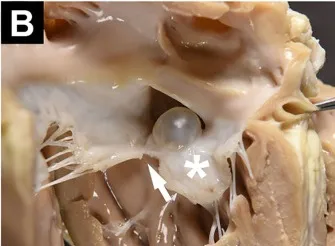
(B) Septum as viewed from the left ventricle showing ASD and cyst. The anterior mitral leaflet is exhibiting diffuse thickening (*), and A1/A2 clefting (arrow).
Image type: medical_photograph (other_medical_photograph)